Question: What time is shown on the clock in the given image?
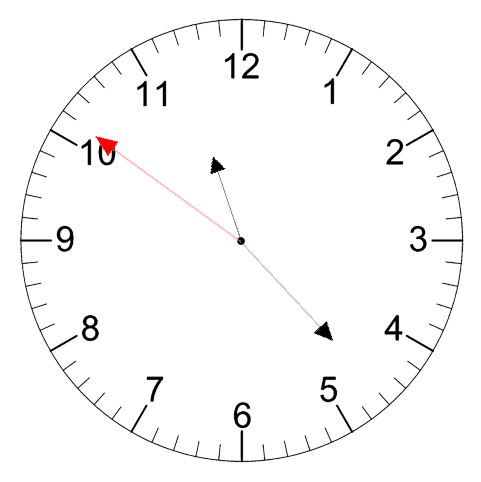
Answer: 11:22:51